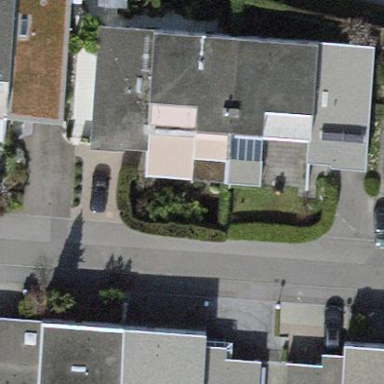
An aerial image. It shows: Semidetached house.